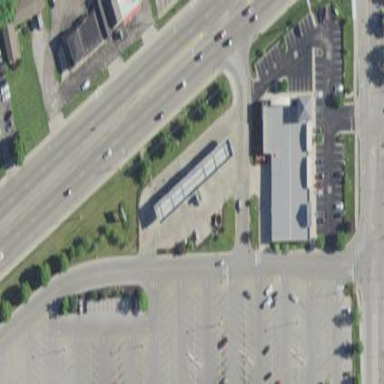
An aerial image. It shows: Parking area.